Current action and preconditions to check: path_clear

Your task: For each precondition in the list above, predict whether it will hold at this action.

Consider the current scene as observed from the mobile robot's camera, and analyze the predicted future states of all dynamic agents (e.g., people, animals, vehicles, or any moving entities) within the NEXT SECOND.

IMPORTANT: Only answer "very likely" if you are absolutely certain—based on strong, clear evidence—that a dynamic agent will violate the precondition in the predicted future state. Do NOT answer "very likely" for unlikely, ambiguous, or low-probability risks.

Ask yourself for each precondition: Is there a high probability, with clear and convincing evidence, that the predicted future states of any dynamic agent will interfere with the predicted future state of the currently executing action within the NEXT SECOND, causing that precondition to fail?

Assess the risk level based on these predictions. Use "likely" or "very likely" if motions create a clear risk of interference.

Use "neutral" or "improbable" if agents are nearby but their predicted paths are clearly diverging or non-conflicting.

Failure Risk Categories: "very improbable", "improbable", "neutral", "likely", "very likely"

Answer Format: Output ONLY the probability_of_failure value from these categories: "very improbable", "improbable", "neutral", "likely", "very likely"

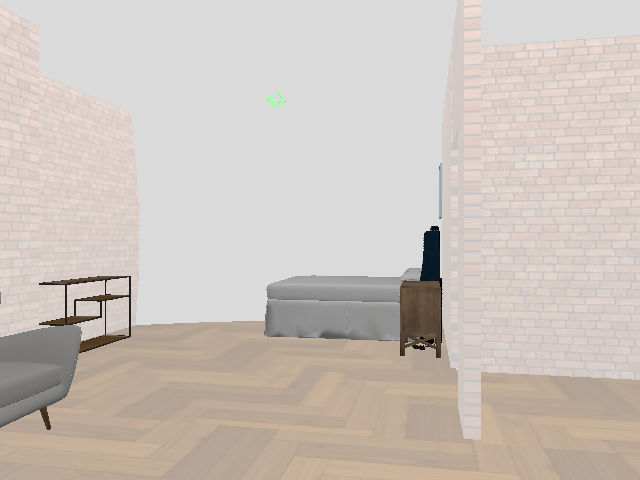

Answer: very improbable